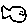
Label: fish